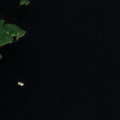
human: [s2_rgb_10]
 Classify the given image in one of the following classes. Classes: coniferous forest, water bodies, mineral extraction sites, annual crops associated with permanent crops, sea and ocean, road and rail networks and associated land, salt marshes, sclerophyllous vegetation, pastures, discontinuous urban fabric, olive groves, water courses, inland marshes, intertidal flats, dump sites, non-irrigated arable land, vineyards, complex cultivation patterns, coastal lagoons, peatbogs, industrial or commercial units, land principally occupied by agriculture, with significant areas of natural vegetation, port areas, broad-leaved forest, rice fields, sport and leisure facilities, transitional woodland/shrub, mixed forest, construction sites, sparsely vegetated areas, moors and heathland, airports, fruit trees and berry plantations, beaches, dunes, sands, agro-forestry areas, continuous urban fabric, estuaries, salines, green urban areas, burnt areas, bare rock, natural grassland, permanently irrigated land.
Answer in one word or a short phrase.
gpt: coniferous forest, water bodies